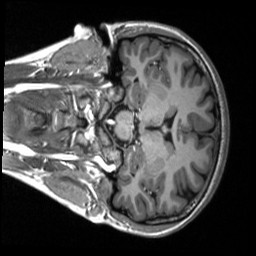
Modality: T1w
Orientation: coronal
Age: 20
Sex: female
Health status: healthy
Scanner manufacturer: siemens
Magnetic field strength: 3 T
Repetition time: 2.53 s
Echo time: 0.00219 s